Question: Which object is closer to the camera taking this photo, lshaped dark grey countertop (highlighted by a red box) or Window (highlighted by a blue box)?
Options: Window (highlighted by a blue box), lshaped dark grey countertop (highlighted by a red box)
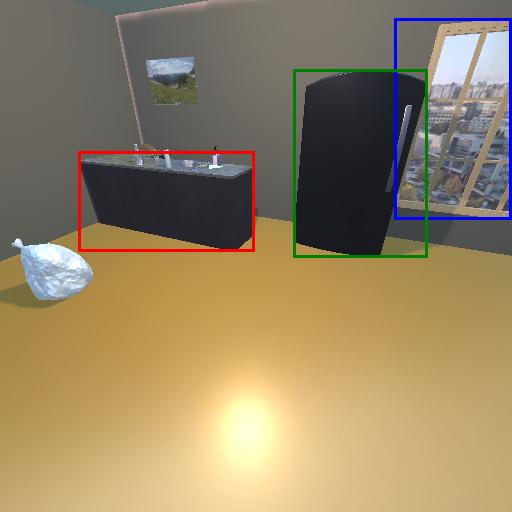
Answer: Window (highlighted by a blue box)